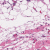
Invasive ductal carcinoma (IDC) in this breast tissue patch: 0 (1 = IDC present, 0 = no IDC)